Question: I know there are a multitude of questions about this on SO but I can't see where I am making the mistake and am hoping some extra eyes will help. I've verified the plist is in my bundle and it is also in my docs directory and it contains data. Here's a screen capture of the app package with the plist at top:

I pass the plist in from another class and have verified that it is the correct plist.
Here's my code:
'''
-(id)init {
if (self = [super init]) {
//set up the appTracker
appTracker = [[OAI_AppTracker alloc] init];
//set up a file manager and error container
fileManger=[NSFileManager defaultManager];
//docs directory path
documentsDirectory = [NSSearchPathForDirectoriesInDomains(NSDocumentDirectory, NSUserDomainMask, YES) objectAtIndex:0];
//track event
appTracker.appEvent = @"File Manager initialized";
[appTracker recordEvent];
}
return self;
}
- (NSDictionary* ) readPlist {
NSError* error;
//set up dictionary to hold our app data
NSDictionary* appData;
//set up destination path
NSString* destinationPath = [documentsDirectory stringByAppendingPathComponent:[NSString stringWithFormat:@"%@", plistToRead]];
if ([fileManger fileExistsAtPath:destinationPath]){
//read plist
appData = [[NSDictionary alloc] initWithContentsOfFile:destinationPath];
} else {
//file doesn't exist so we have to move it to the doc folder
NSString *sourcePath=[[[NSBundle mainBundle] resourcePath]stringByAppendingPathComponent:plistToWrite];
[fileManger copyItemAtPath:sourcePath toPath:destinationPath error:&error];
//now read the plist
appData = [[NSDictionary alloc] initWithContentsOfFile:destinationPath];
}
NSLog(@"%@", appData);
return appData;
}
'''
My log shows NULL instead of the data in the plist. Appreciate any help as to what I am doing wrong.
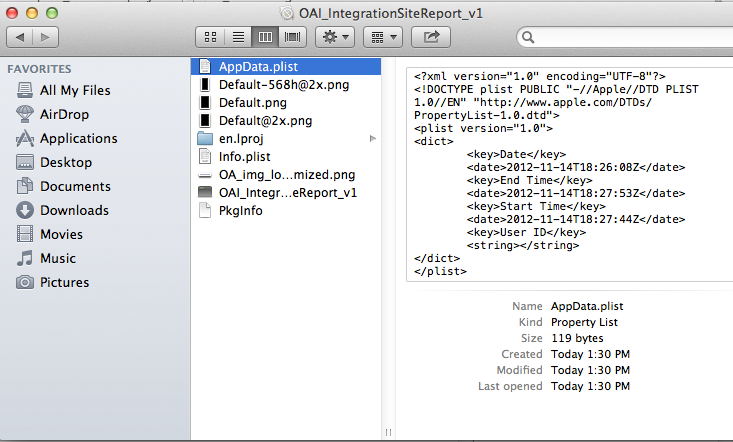
Answer: To read your plist try something like this:
'''
NSString *plistPath = [[NSBundle mainBundle] pathForResource:@"PlistFileName" ofType:@"plist"];
NSDictionary *plistData = [[NSDictionary alloc] initWithContentsOfFile:plistPath];
'''